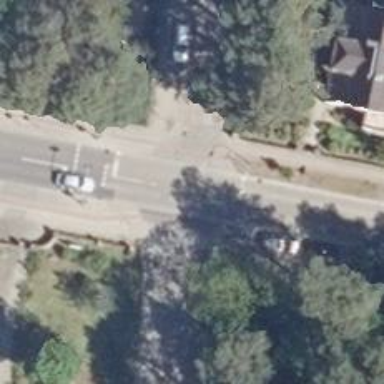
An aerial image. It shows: Tertiary road with asphalt surface. It has sidewalks on both sides and cycle tracks on both sides as well.